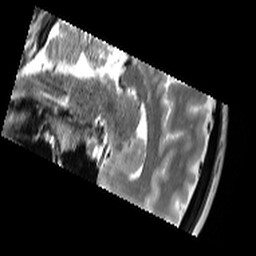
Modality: T2w
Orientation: sagittal
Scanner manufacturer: siemens
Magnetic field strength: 3 T
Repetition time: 9.86 s
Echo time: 0.05 s